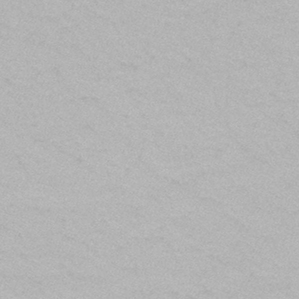
Label: frost